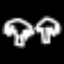
Label: palm tree